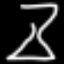
Label: hourglass